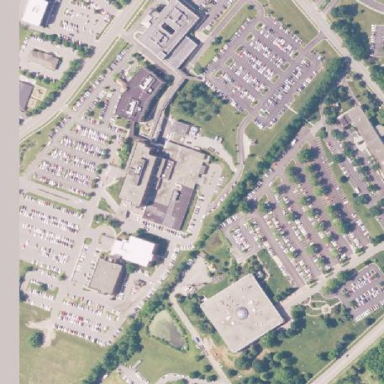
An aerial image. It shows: Healthcare facility identified as hospital.